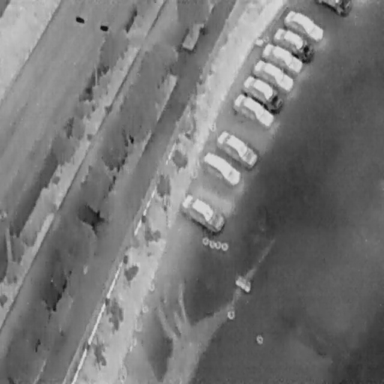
There are ten Cars in the infrared image.